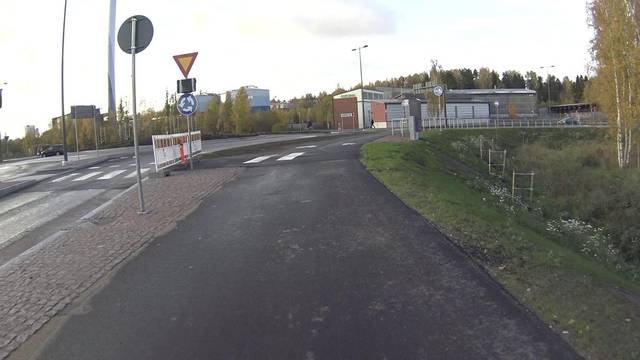
Region: Finland
Coordinates: 60.217, 24.834